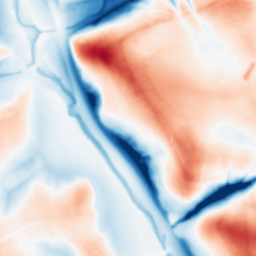
Category: multiscale
Decomposition family: dog
Decomposition parameters: sigma_low: 1
sigma_high: 20
Upsampling method: bicubic
Upsampling parameters: scale: 2
Upsampling scale: 2